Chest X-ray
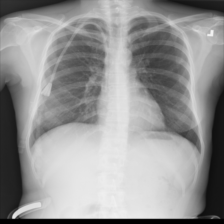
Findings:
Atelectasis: negative
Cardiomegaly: negative
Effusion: negative
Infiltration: positive
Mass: negative
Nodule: negative
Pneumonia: negative
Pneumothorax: negative
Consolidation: negative
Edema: negative
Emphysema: negative
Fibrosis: negative
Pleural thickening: negative
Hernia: negative